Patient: sex F, age 60
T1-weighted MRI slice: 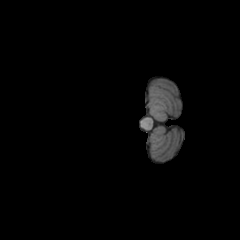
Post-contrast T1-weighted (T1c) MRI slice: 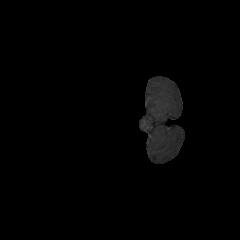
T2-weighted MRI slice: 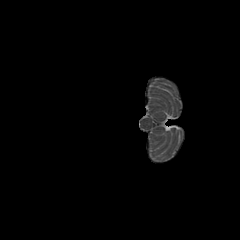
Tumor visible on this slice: no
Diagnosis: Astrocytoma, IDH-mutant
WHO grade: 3